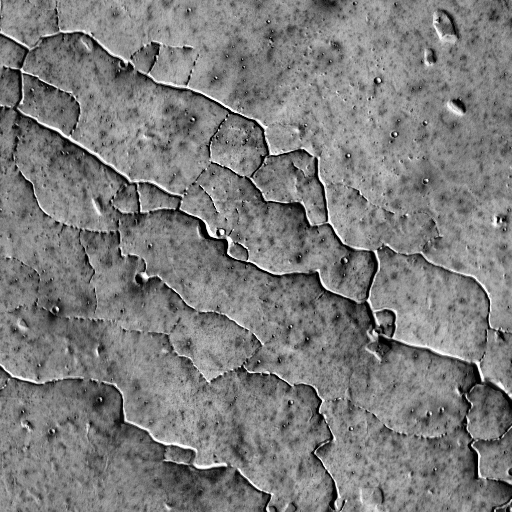
Crater classes present: Background, Other